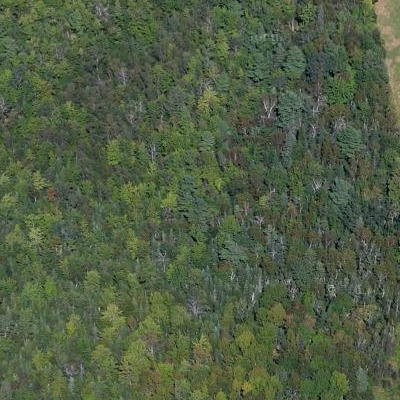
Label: Forest